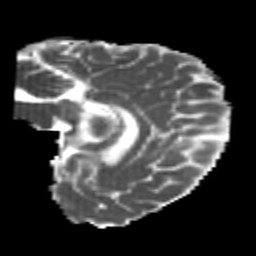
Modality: MD
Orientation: sagittal
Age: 25
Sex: male
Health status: healthy
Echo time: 0.074 s